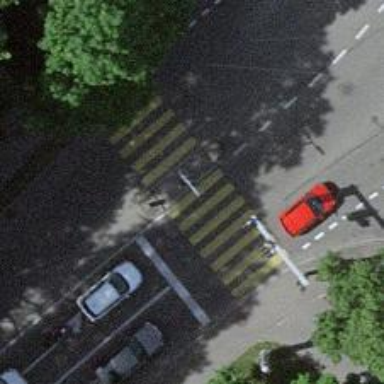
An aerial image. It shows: Asphalt footway with crossing equipped with traffic signals.